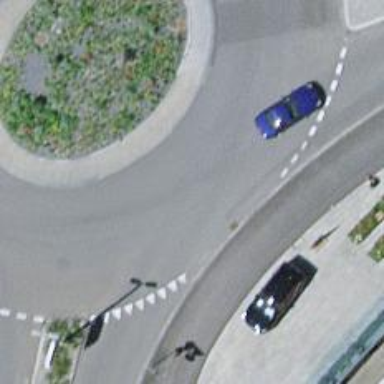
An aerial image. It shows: Primary highway with asphalt surface leading to roundabout.